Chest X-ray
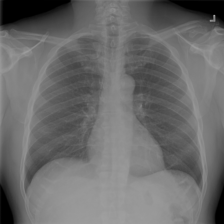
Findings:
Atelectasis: negative
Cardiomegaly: negative
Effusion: negative
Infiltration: negative
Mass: negative
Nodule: negative
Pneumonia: negative
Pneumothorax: negative
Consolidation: negative
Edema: negative
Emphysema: negative
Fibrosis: negative
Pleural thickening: negative
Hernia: negative